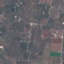
Land use / land cover: PermanentCrop